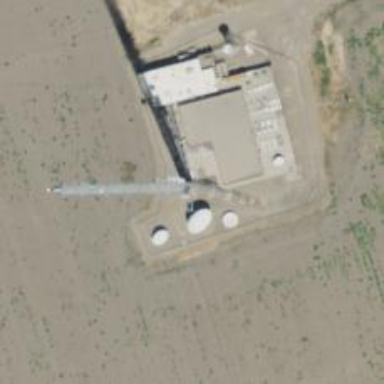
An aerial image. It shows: Communication mast tower.